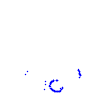
Particle: kaon